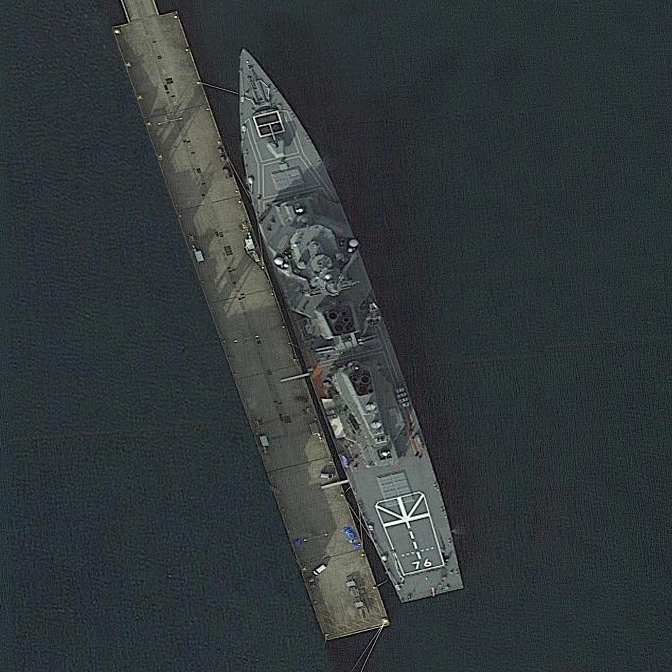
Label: Kongo-class_destroyer